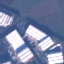
Land use / land cover: Industrial